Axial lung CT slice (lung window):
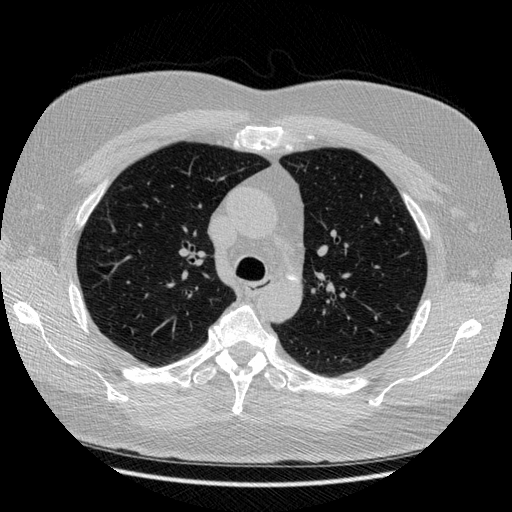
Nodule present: no